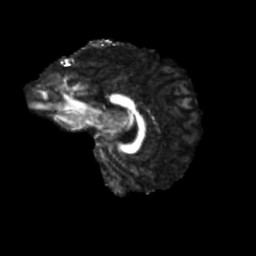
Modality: FA
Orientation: sagittal
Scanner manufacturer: siemens
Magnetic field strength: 3 T
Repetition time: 4 s
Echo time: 0.0594 s